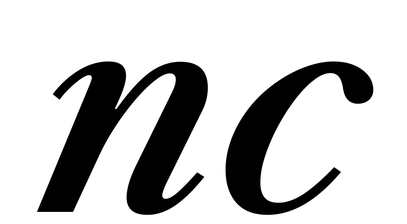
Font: LibreCaslonText-Italic_SemiBold_Italic